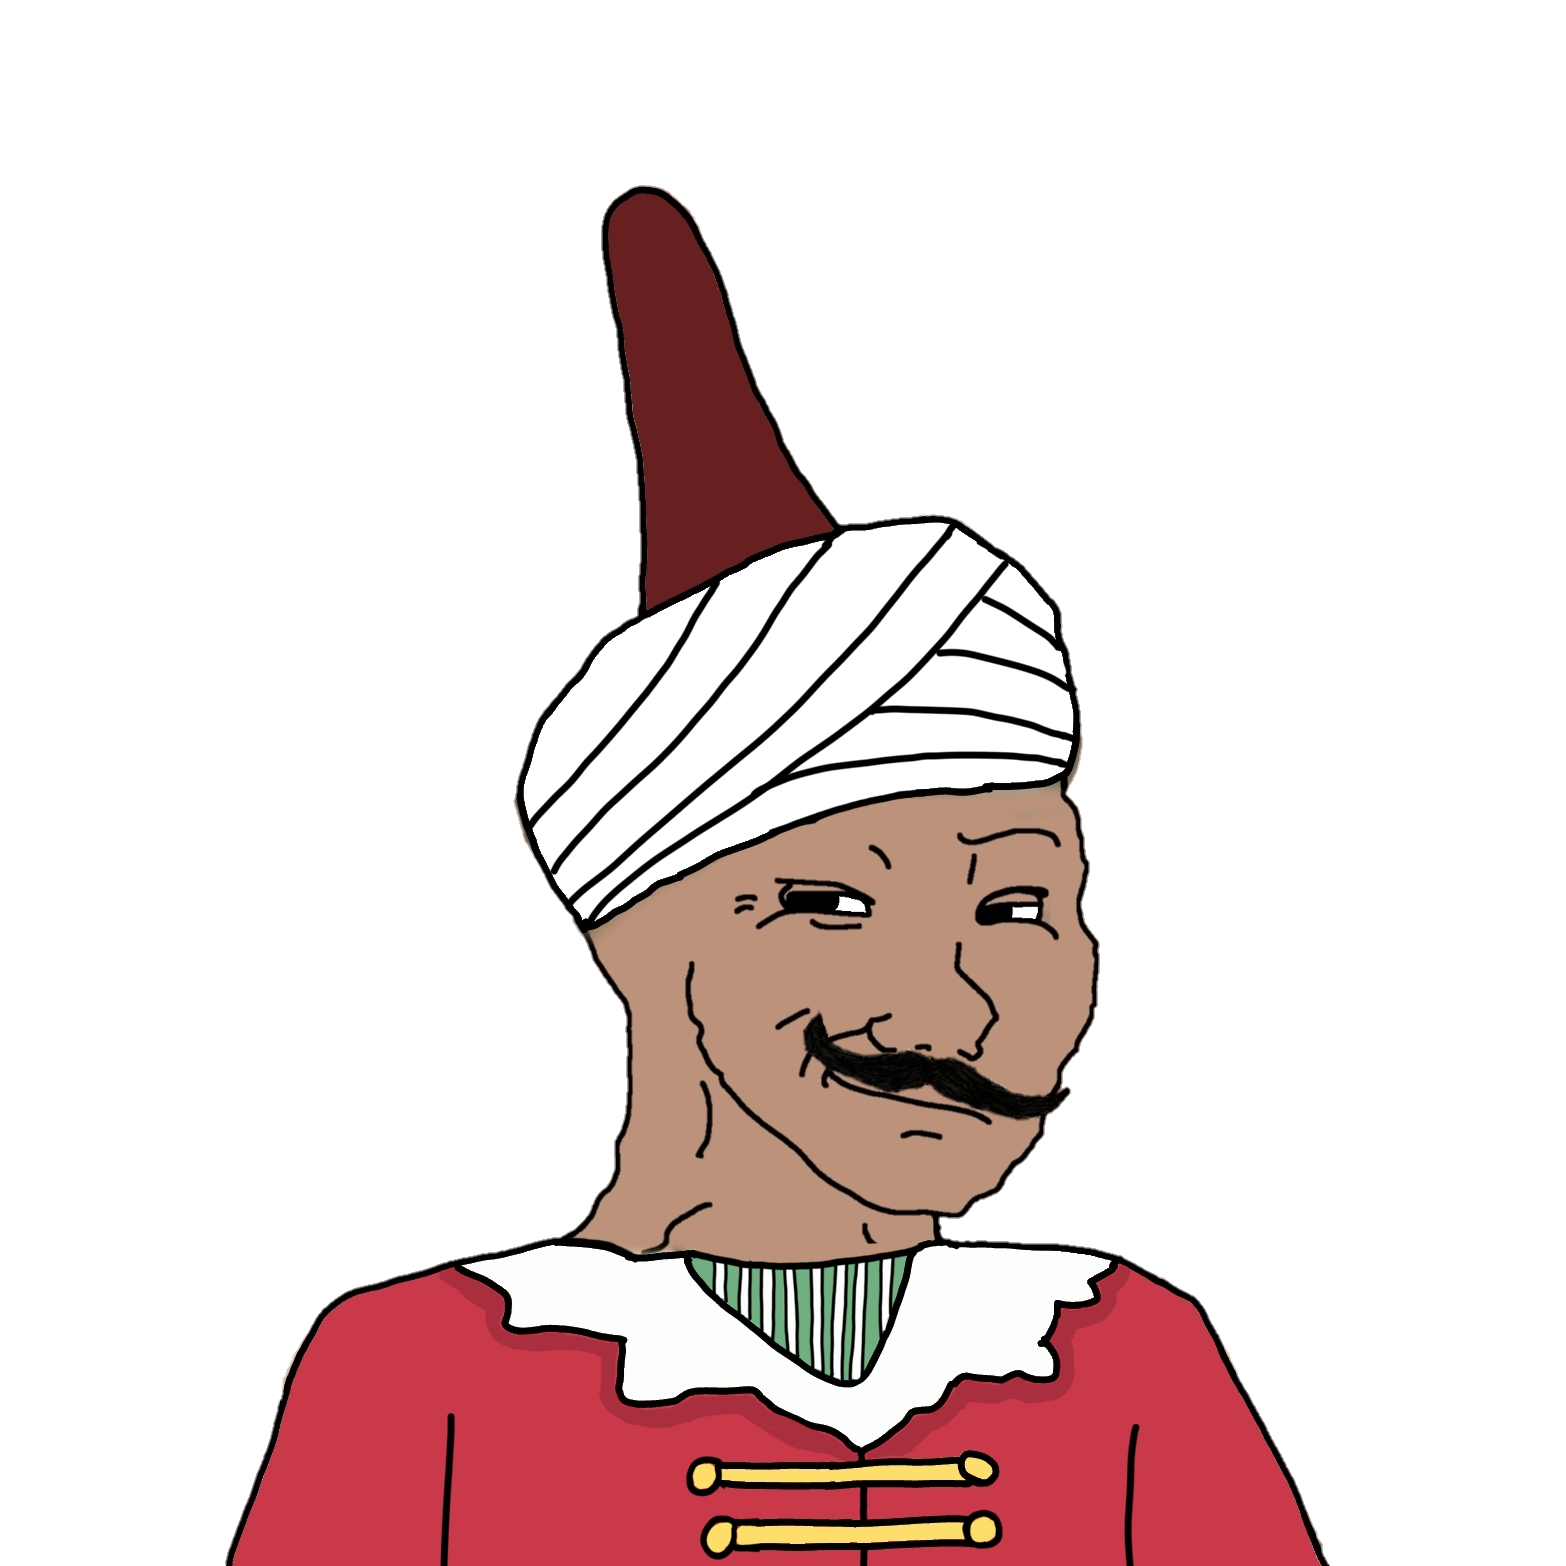
Label: 5_Soyjak